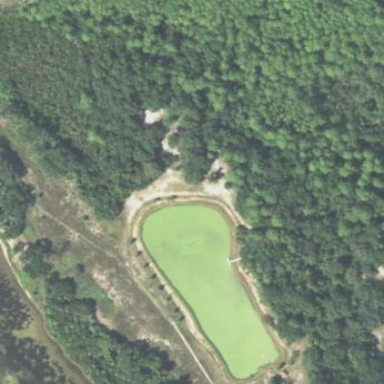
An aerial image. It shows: Swampy wetland area.